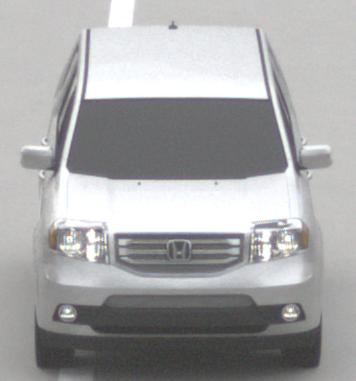
Make: Honda
Model: Pilot
Detailed model: Gen. 2 Facelift
Model produced from: 2012
Model produced until: 2015
Doors: 5
Color: white
Road condition: dry road
Daytime: morning or afternoon
Contrast: low contrast